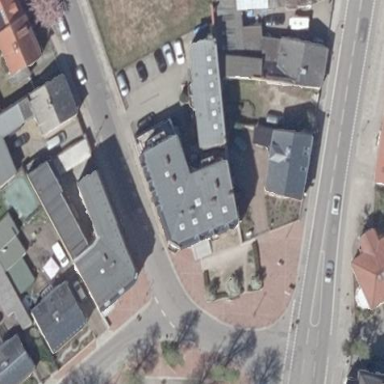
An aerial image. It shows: Saltbox-roofed apartment building.